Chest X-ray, AP view. Patient: 55 years old, sex M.
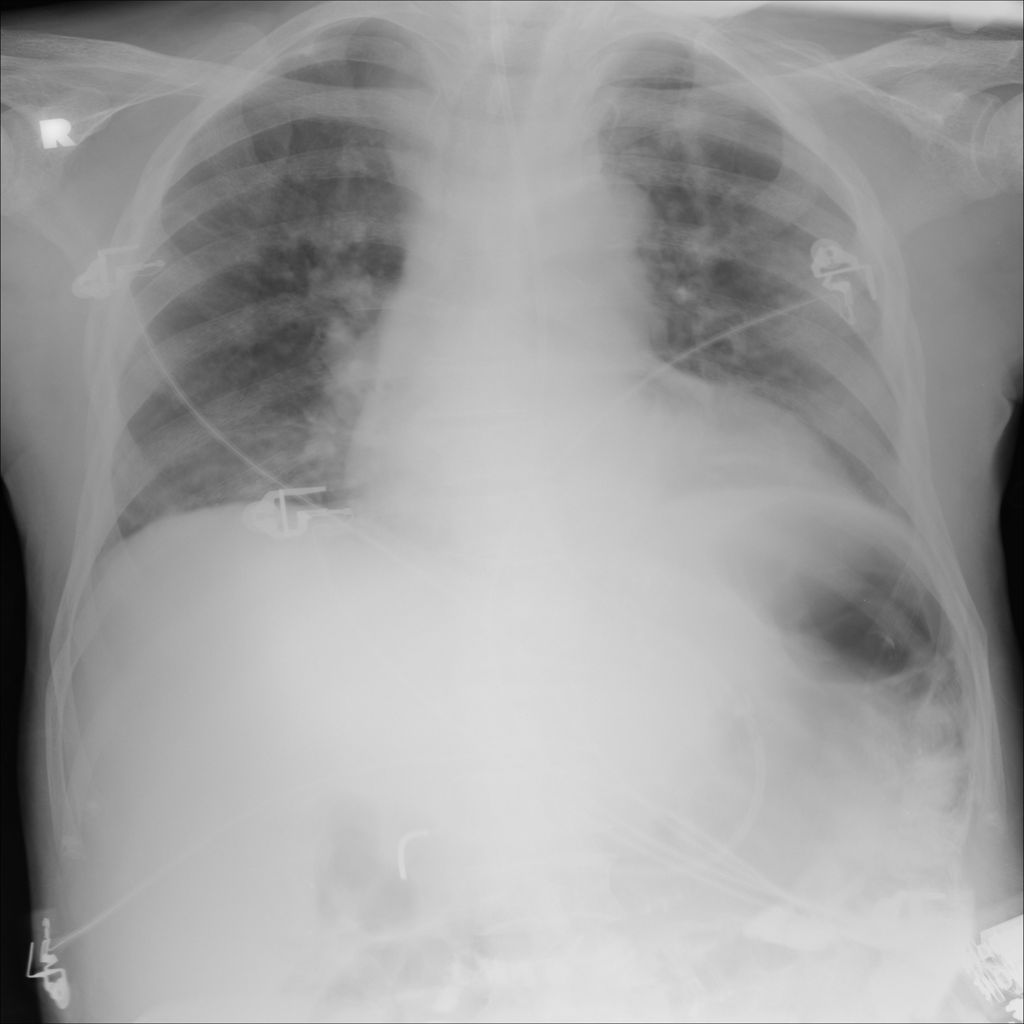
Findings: No Finding